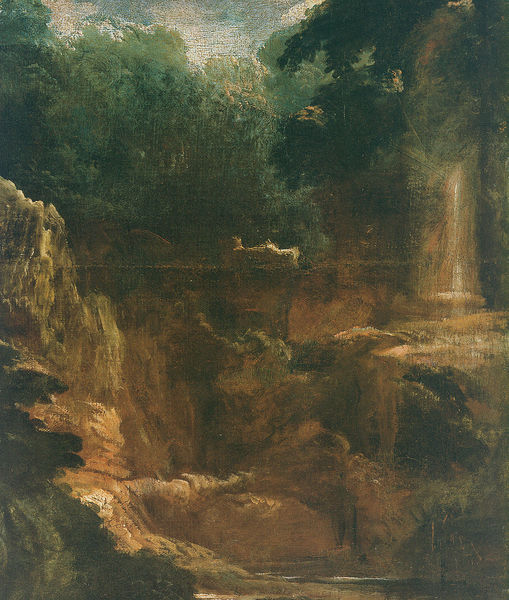
Titel: Venus, Adonis und Cupid
Künstler: Annibale Carracci
Institution: Madrid, Museo del Prado
Schlagwörter: berg, blau, dunkel, felsen, gemälde, gestein, himmel, laub, schatten, wasser, wolken, bäume, fluss, grün, landschaft, sand, braun, grau, licht, weiss, ölbild, park, stein, steine, öl, bach, natur, brücke, wald, wasserfall, brunnen, gischt, fels, hang, dunkelgrün, schlucht, tiefe, still, impression, klippe, sonnenstrahl, unheimlich, ölgemädle, waldgrün, wpölem, ölmahlerei